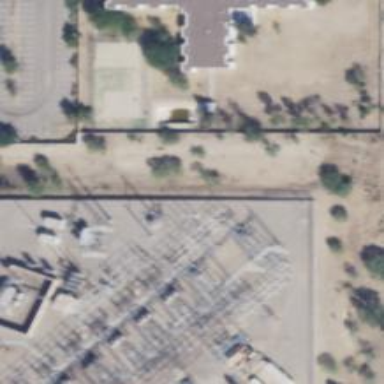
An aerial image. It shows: Switch used for power control.